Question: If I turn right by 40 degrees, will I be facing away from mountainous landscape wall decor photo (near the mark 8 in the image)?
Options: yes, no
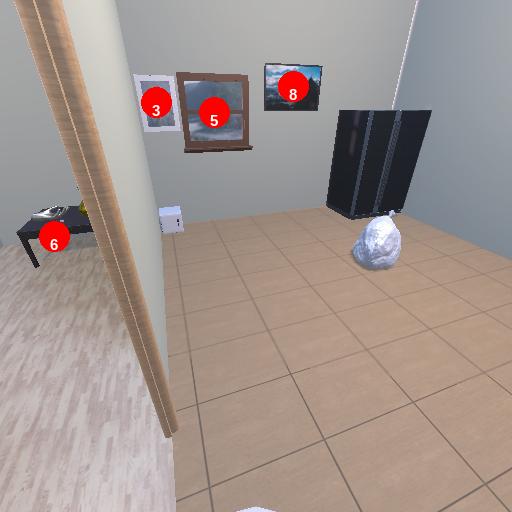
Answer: yes